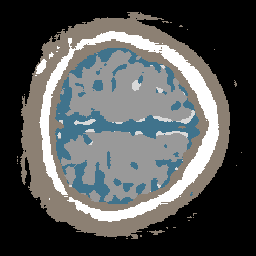
Label: no_lesion